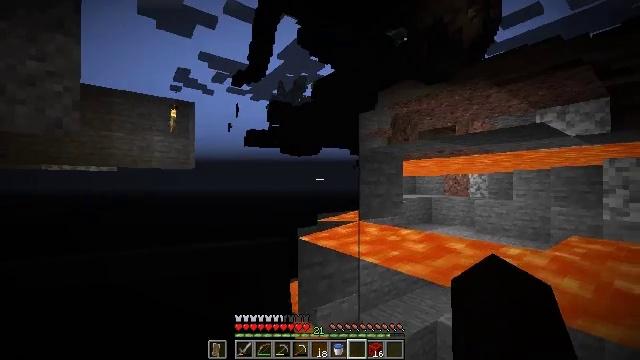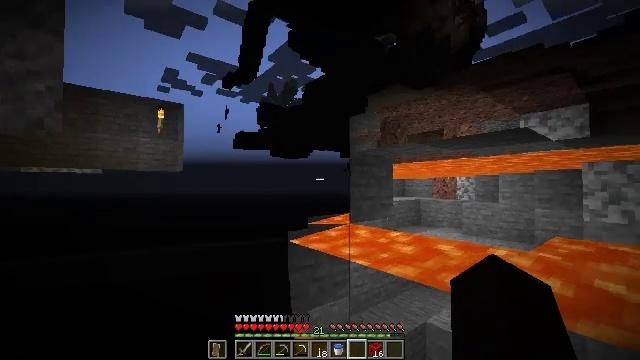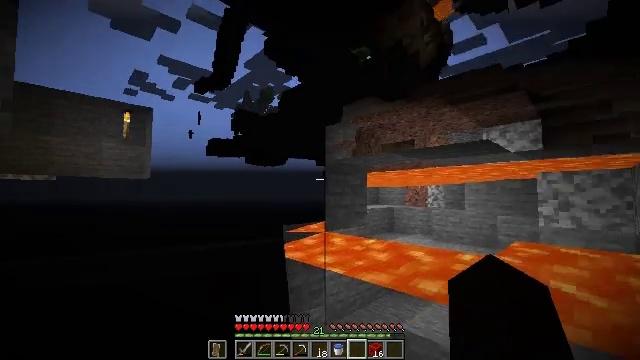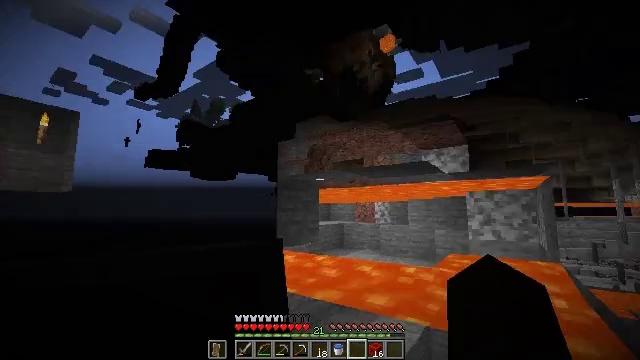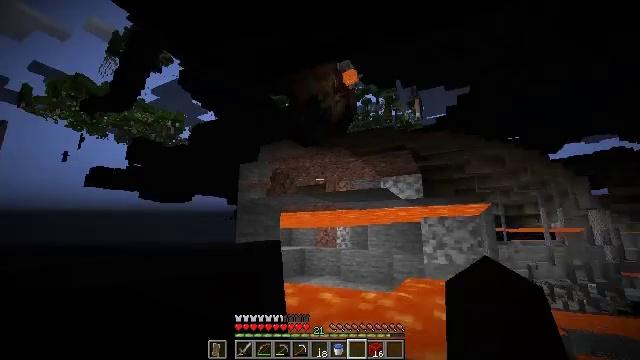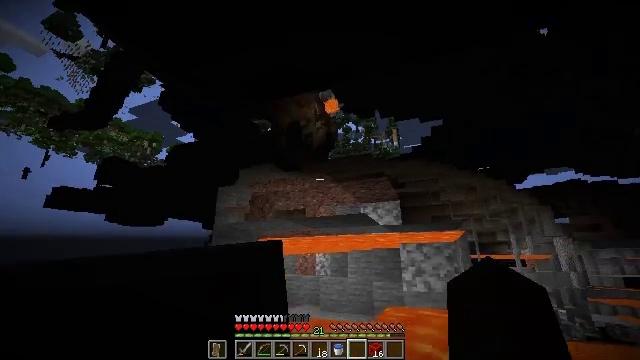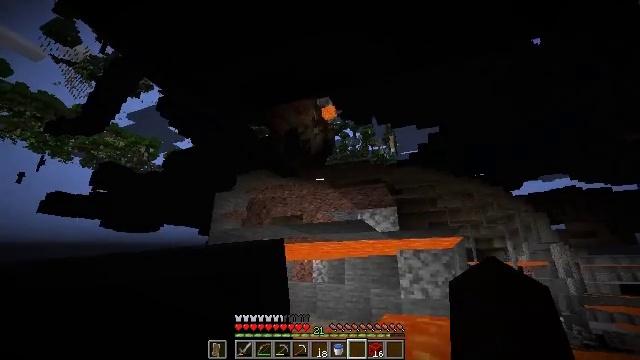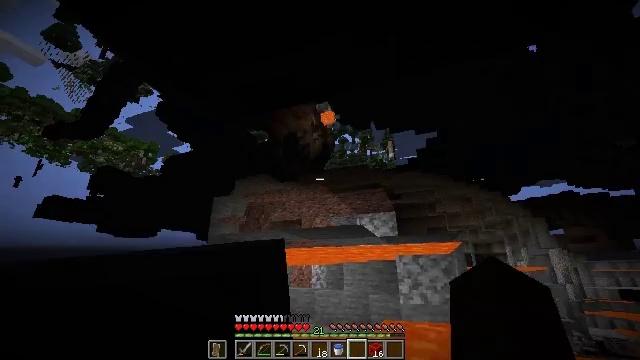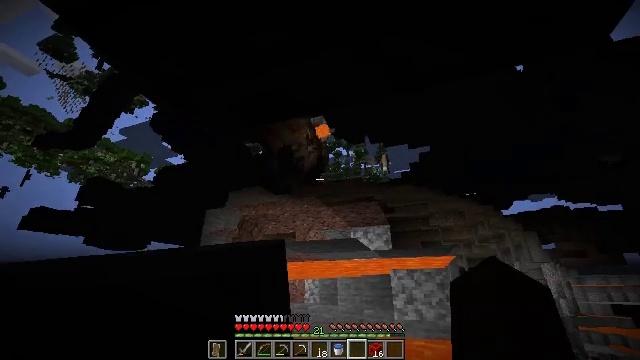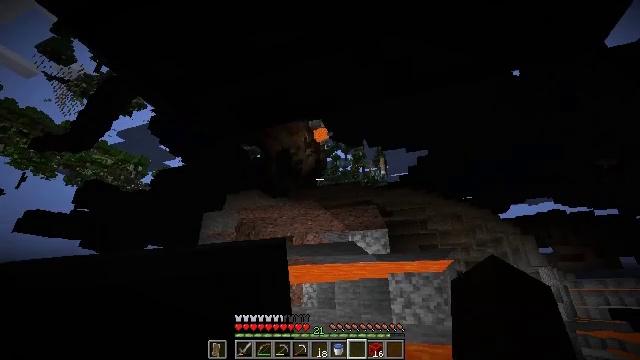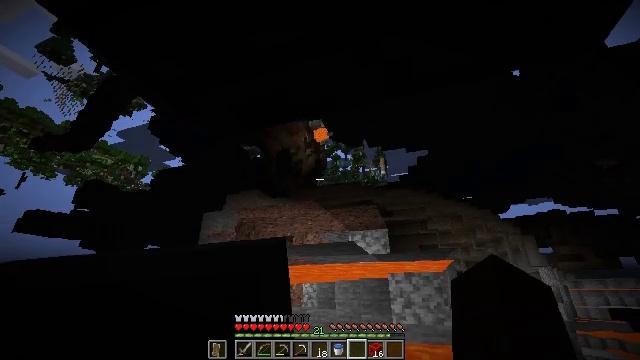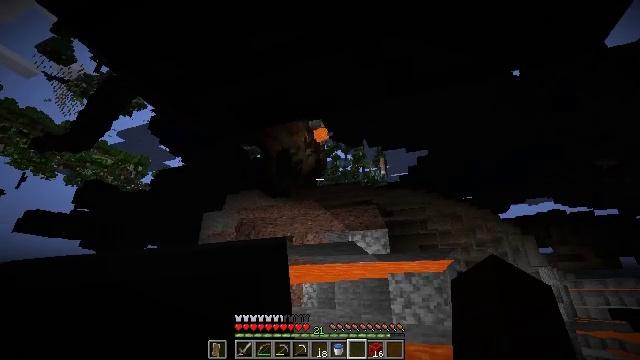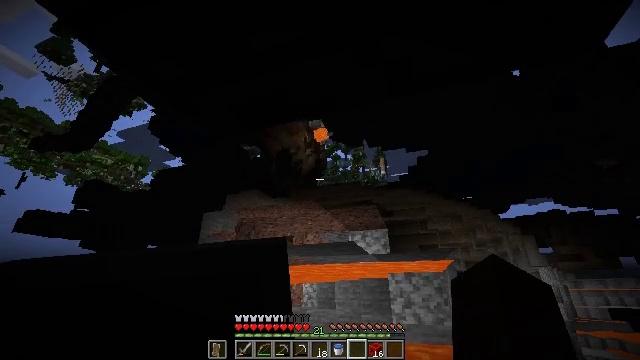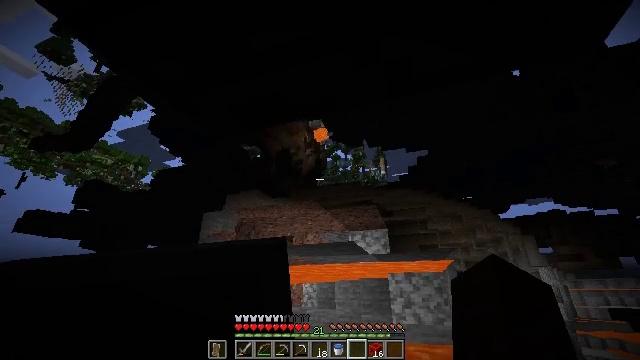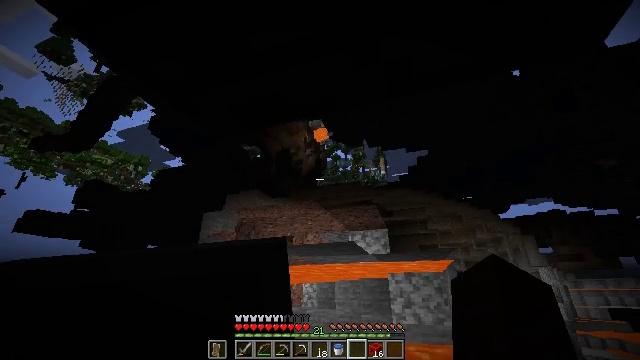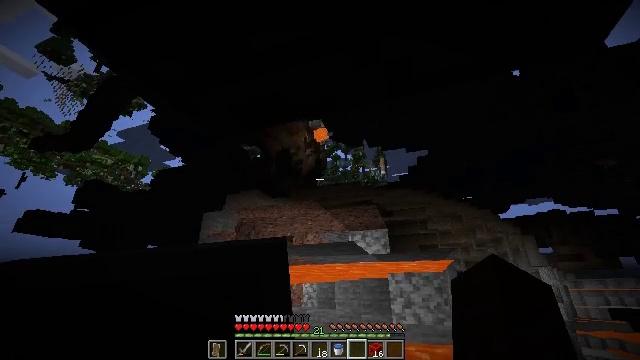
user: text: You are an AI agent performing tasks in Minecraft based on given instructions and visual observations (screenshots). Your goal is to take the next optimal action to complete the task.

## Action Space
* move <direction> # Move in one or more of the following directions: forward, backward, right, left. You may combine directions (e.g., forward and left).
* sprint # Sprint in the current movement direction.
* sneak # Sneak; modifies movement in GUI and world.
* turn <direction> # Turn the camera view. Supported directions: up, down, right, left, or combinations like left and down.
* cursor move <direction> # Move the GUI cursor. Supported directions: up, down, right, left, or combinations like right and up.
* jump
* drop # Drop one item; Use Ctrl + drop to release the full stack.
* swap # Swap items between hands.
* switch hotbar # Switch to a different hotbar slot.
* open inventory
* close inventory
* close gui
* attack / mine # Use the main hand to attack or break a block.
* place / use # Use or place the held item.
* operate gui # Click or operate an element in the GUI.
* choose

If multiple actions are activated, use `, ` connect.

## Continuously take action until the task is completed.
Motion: motion action
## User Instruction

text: Break the piston head to collect it.
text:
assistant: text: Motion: turn right
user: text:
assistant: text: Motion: turn right and up
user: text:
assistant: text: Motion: turn right and up
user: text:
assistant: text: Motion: turn right and up
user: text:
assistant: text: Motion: turn right and up
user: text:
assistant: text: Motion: turn up
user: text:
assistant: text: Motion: turn up
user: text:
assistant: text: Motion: turn right and up
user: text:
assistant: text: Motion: no_op
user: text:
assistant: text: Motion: no_op
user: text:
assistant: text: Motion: no_op
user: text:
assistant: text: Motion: no_op
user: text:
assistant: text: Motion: no_op
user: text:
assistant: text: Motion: no_op
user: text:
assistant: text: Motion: no_op
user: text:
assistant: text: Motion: no_op
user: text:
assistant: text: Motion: no_op
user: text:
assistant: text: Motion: no_op
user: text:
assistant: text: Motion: no_op
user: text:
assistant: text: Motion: turn left and down
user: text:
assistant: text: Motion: turn right and down
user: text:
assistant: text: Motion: turn right and down
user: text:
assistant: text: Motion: turn right and down
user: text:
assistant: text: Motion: turn down
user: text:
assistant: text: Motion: turn down
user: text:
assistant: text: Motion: turn up
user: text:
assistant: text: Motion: no_op
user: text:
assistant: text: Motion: no_op
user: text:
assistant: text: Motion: turn right
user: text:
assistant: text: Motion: turn up